Question: I have a project where I want to work with a set of Classes generated by JAXB from an XSD. With these classes I would like to marshall/unmarshall from XML and JSON.
I've figured out I would need Moxy Eclipselink to do what I need. I tested my classes and process as an Ant project, then I decided to move it over to Maven for better management.
However, the jaxb.properties file does not seem to be recognized at runtime.
My project has a Maven artifact for the objects, and another artifact for the logic/processing. I've been pulling my hair out trying to figure out where to put the jaxb.properties so it could be read.
I have tried
Objects Project
'''
/src/main/resources/jaxb.properties
/src/main/java/[namespace]/jaxb.properties
'''
Logic Project
'''
/src/main/resources/jaxb.properties
/src/main/java/[namespace]/jaxb.properties
'''
However, when I try to get the classname of my JAXBContext I still get:
'''
class com.sun.xml.internal.bind.v2.runtime.JAXBContextImpl
'''
If I modify my run settings by specifying a JVM option of:
'''
-Djavax.xml.bind.context.factory=org.eclipse.persistence.jaxb.JAXBContextFactory
'''
I get:
'''
class org.eclipse.persistence.jaxb.JAXBContext
'''
In both projects I have specified this in the pom.xml
'''
<build>
<resources>
<resource>
<directory>src/main/resources</directory>
<includes>
<include>**/*.properties</include>
</includes>
</resource>
</resources>
</build>
'''
If I look at the JAR, I see jaxb.properties in there.

Now I'm confused.
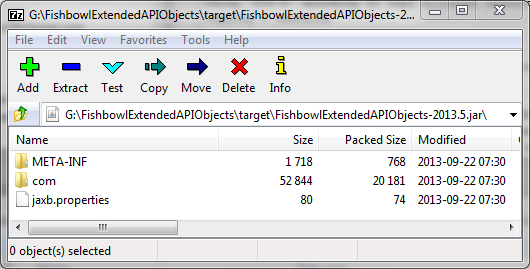
Answer: You need to make sure the 'jaxb.properties' file is under the resources directory in the same package structure as the corresponding model classes.
- <URL>